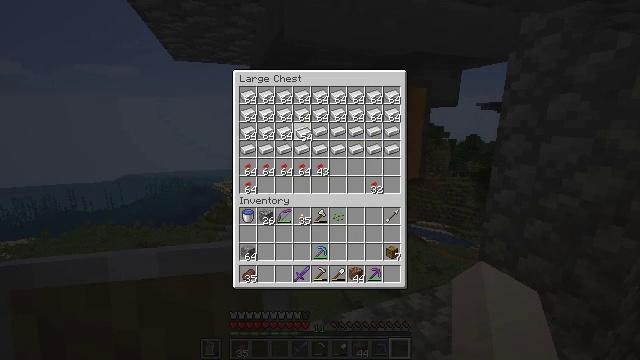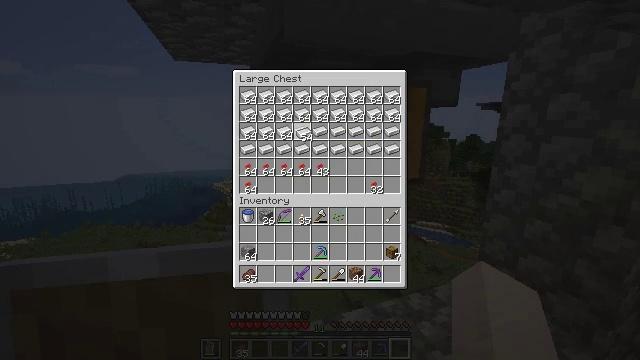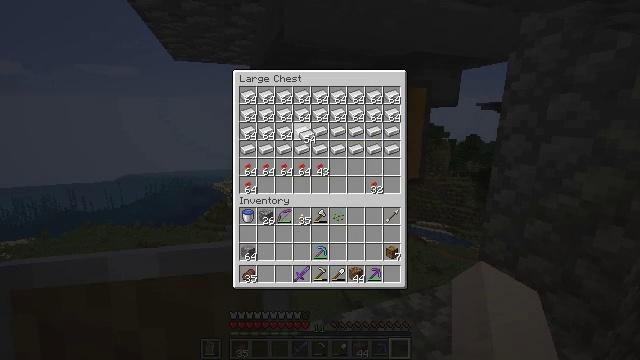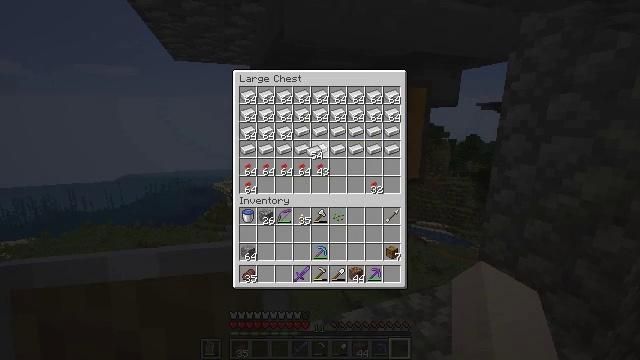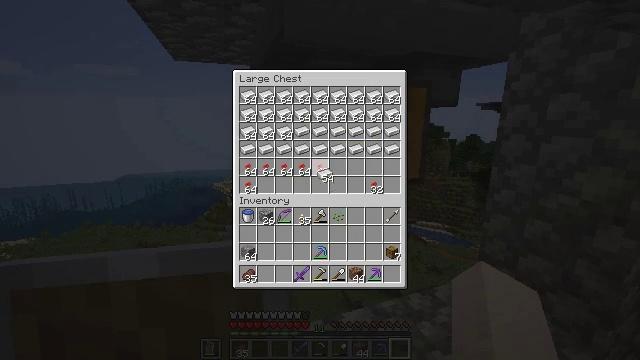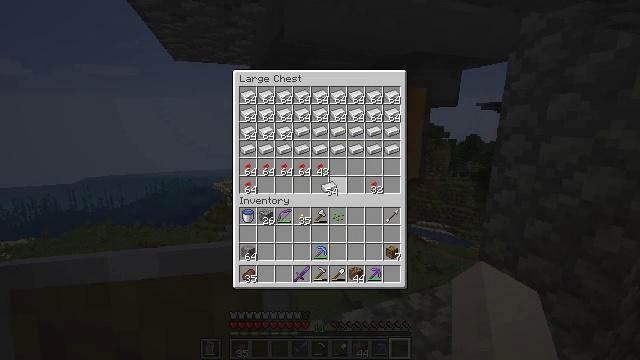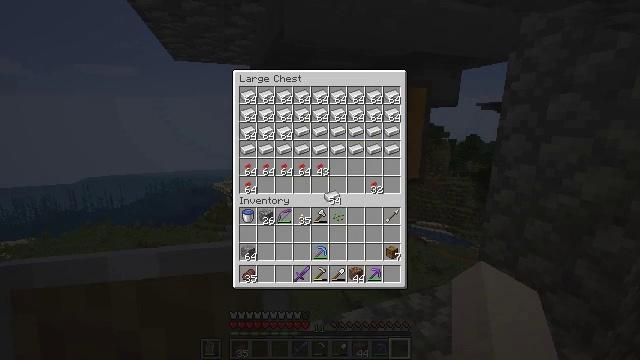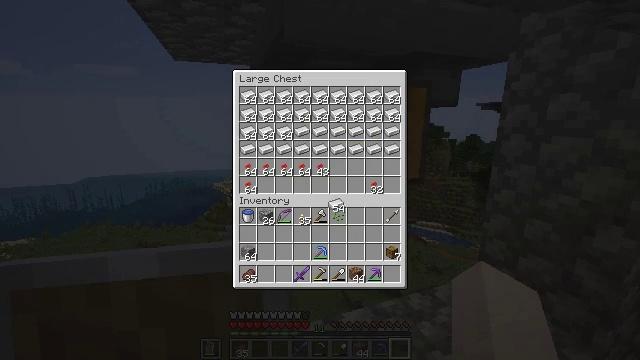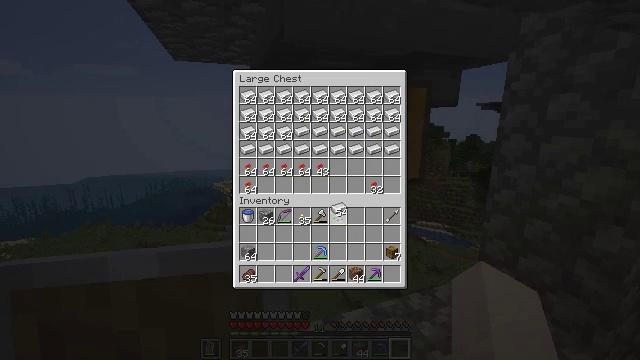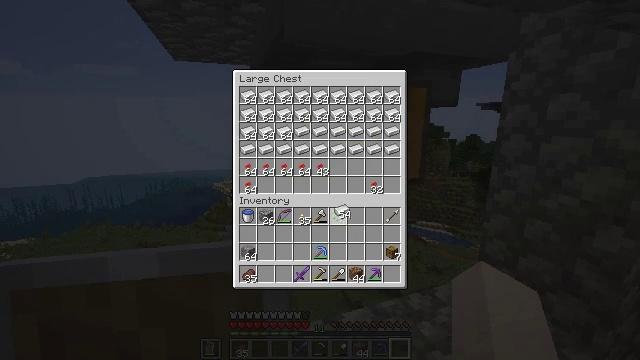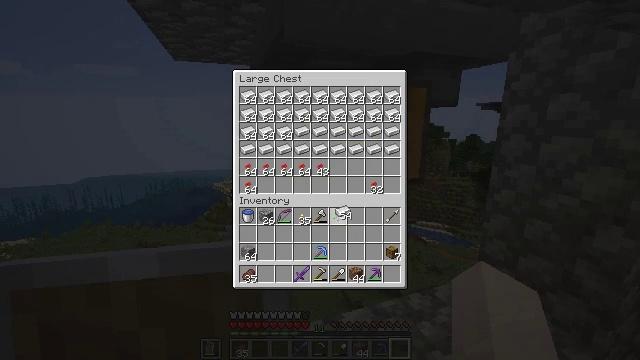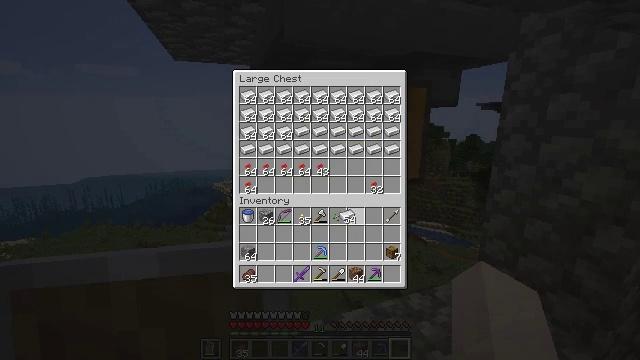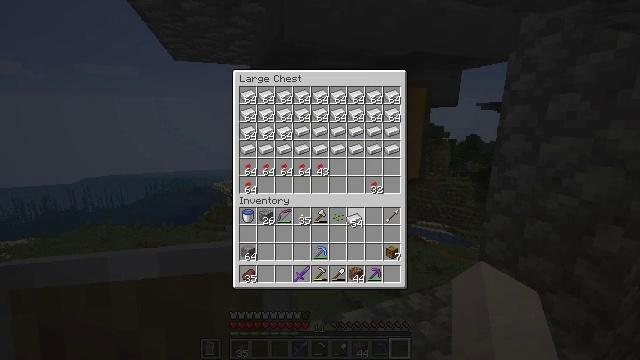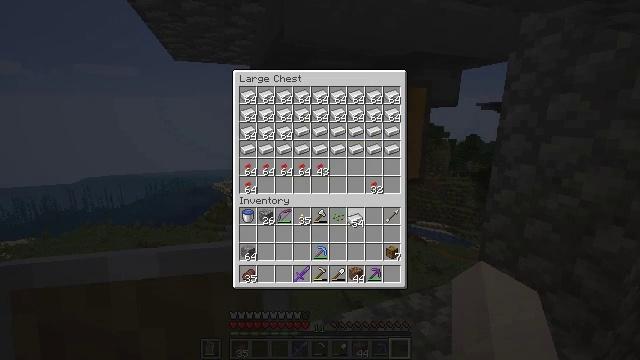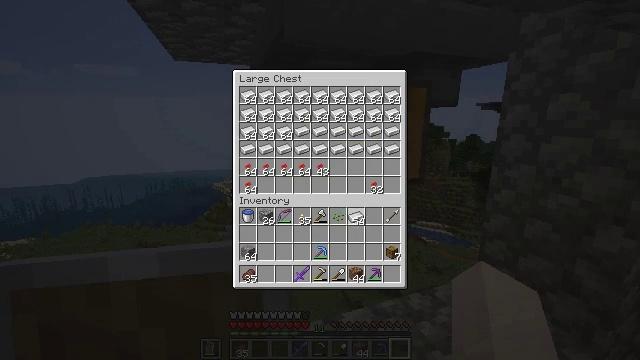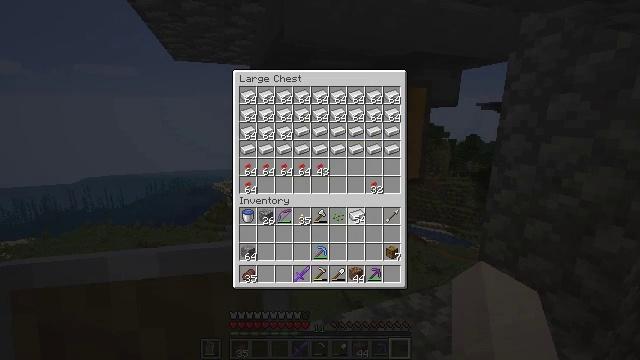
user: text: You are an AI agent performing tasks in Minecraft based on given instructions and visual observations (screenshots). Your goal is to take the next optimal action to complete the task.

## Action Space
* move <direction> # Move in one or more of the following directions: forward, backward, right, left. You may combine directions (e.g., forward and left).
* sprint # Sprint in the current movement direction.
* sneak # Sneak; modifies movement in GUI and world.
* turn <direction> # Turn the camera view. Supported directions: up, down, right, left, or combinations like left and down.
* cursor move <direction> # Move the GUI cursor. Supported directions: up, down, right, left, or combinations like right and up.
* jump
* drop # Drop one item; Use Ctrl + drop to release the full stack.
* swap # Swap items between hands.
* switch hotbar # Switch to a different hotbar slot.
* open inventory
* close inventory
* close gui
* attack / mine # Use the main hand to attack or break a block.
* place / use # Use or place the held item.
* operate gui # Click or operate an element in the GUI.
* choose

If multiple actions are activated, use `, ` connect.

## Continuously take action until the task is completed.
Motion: motion action
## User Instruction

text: Use iron ingots and a chest to craft a hopper.
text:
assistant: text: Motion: no_op
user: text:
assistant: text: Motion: no_op
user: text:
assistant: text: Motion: turn right and down
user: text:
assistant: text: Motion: turn right and down
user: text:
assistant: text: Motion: turn down
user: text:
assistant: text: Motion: turn down
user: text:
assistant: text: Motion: turn down
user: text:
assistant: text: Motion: no_op
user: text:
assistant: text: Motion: no_op
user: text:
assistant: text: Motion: no_op
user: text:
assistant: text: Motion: no_op
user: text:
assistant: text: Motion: turn right
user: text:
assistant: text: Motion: no_op
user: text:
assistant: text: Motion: no_op
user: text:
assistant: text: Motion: no_op
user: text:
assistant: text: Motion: attack / mine
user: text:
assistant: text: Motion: attack / mine
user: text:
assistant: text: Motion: attack / mine
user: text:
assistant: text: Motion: no_op
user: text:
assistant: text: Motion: no_op
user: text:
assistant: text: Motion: turn left and up
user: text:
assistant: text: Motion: turn left and up
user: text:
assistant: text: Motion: turn left and up
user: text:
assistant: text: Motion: turn up
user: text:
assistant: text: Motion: turn left and up
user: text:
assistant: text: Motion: no_op
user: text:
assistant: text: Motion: no_op
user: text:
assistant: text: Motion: no_op
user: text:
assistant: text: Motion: no_op
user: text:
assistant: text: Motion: no_op